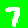
Digit: 7